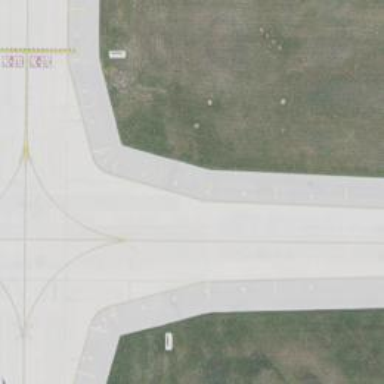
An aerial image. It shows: Image of taxiway at airport.